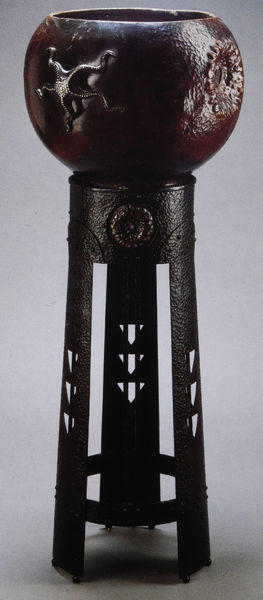
Titel: Jardinière mit Schlangenseesternen und Seeanemonen auf Ständer
Künstler: Ludwig Vierthaler
Standort: München
Institution: Privatsammlung
Schlagwörter: feuer, mann, weiß, dreieck, braun, glas, lampe, laterne, schwarz, rot, muster, schale, schüssel, sockel, figur, kreis, pferd, keramik, krug, skulptur, vase, japan, dekor, kerze, glänzend, metall, gestell, bronze, foto, stütze, gefäß, sterne, kupfer, schlange, kugel, kerzenhalter, antik, leder, krieger, ständer, halter, seerose, pokal, dreibein, dreiecke, objekt, fackel, pfeil, standfuß, dreifuss, seestern, behälter, dreifu, dunkeltor, durchbrochen, kruug, seeanemonen